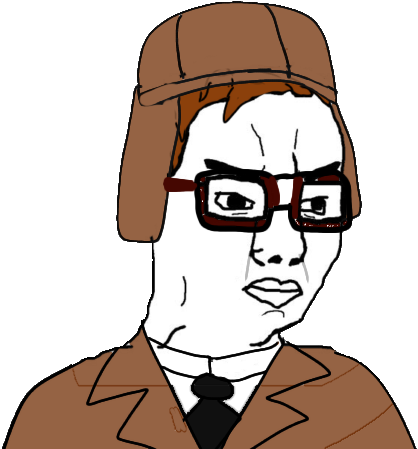
Label: 5_Poljak